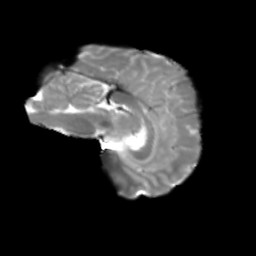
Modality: T2w
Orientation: sagittal
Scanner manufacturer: siemens
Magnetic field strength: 3 T
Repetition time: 4 s
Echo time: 0.0594 s